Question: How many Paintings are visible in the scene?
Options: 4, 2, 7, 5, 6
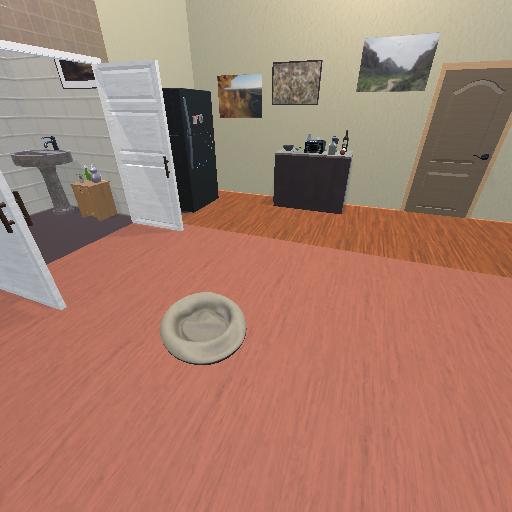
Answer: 4